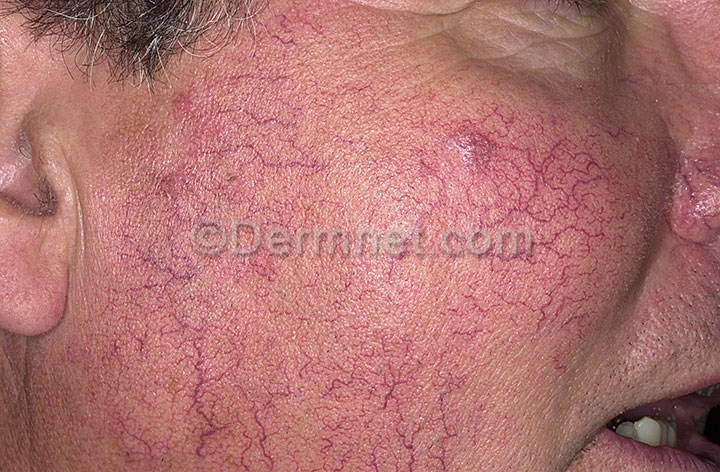
Disease: Light Diseases and Disorders of Pigmentation